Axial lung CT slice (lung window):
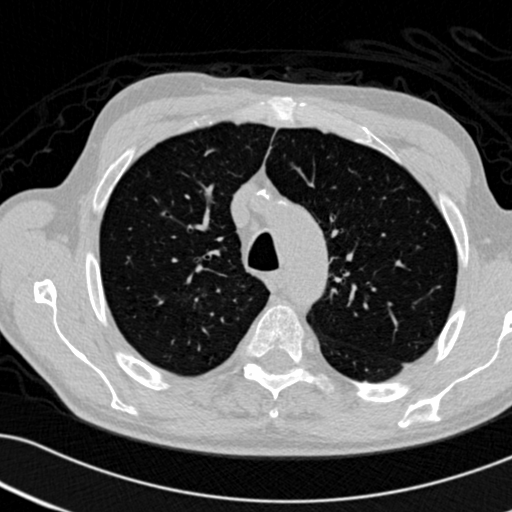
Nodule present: no